Question: I have a table like below:

And the delete condition is:
delete from Employee only if the date is smaller than a specific date and no record is larger than that date
e.g.
- -
At first, I tried
'''
delete from Employee where Date > @Date
'''
But the above SQL would delete all records wherever the date is smaller than the @Date
What amendments should be made to the above SQL?
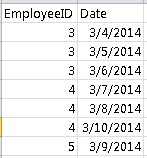
Answer: Try this:
'''
DELETE FROM TableName
WHERE EmployeeID IN
(SELECT EmployeeID FROM TableName
GROUP BY EmployeeID
HAVING MAX(DATE)<=@Date)
'''
Tested and verified.
See an example in <URL>.